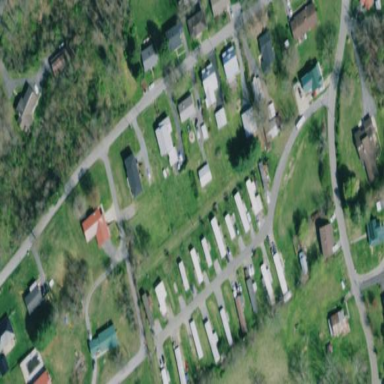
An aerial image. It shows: Residential area known as Trailer Park.